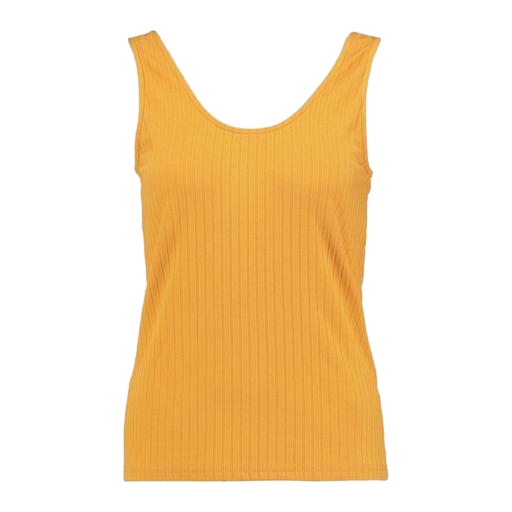
yellow ribbed tank, gold perfect scoop neck tank, yellow tank top, white background